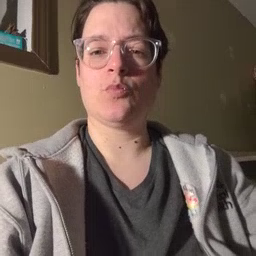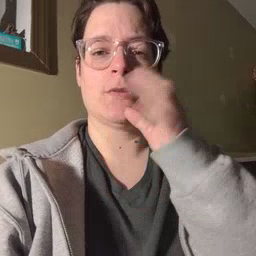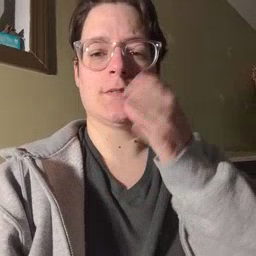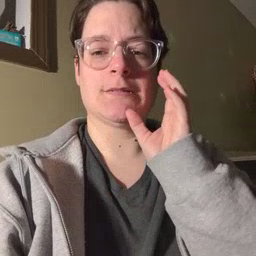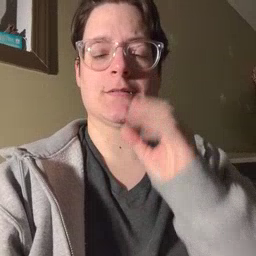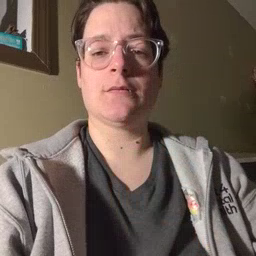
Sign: drink